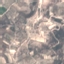
Label: PermanentCrop